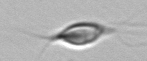
Label: Chrysochromulina